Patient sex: M
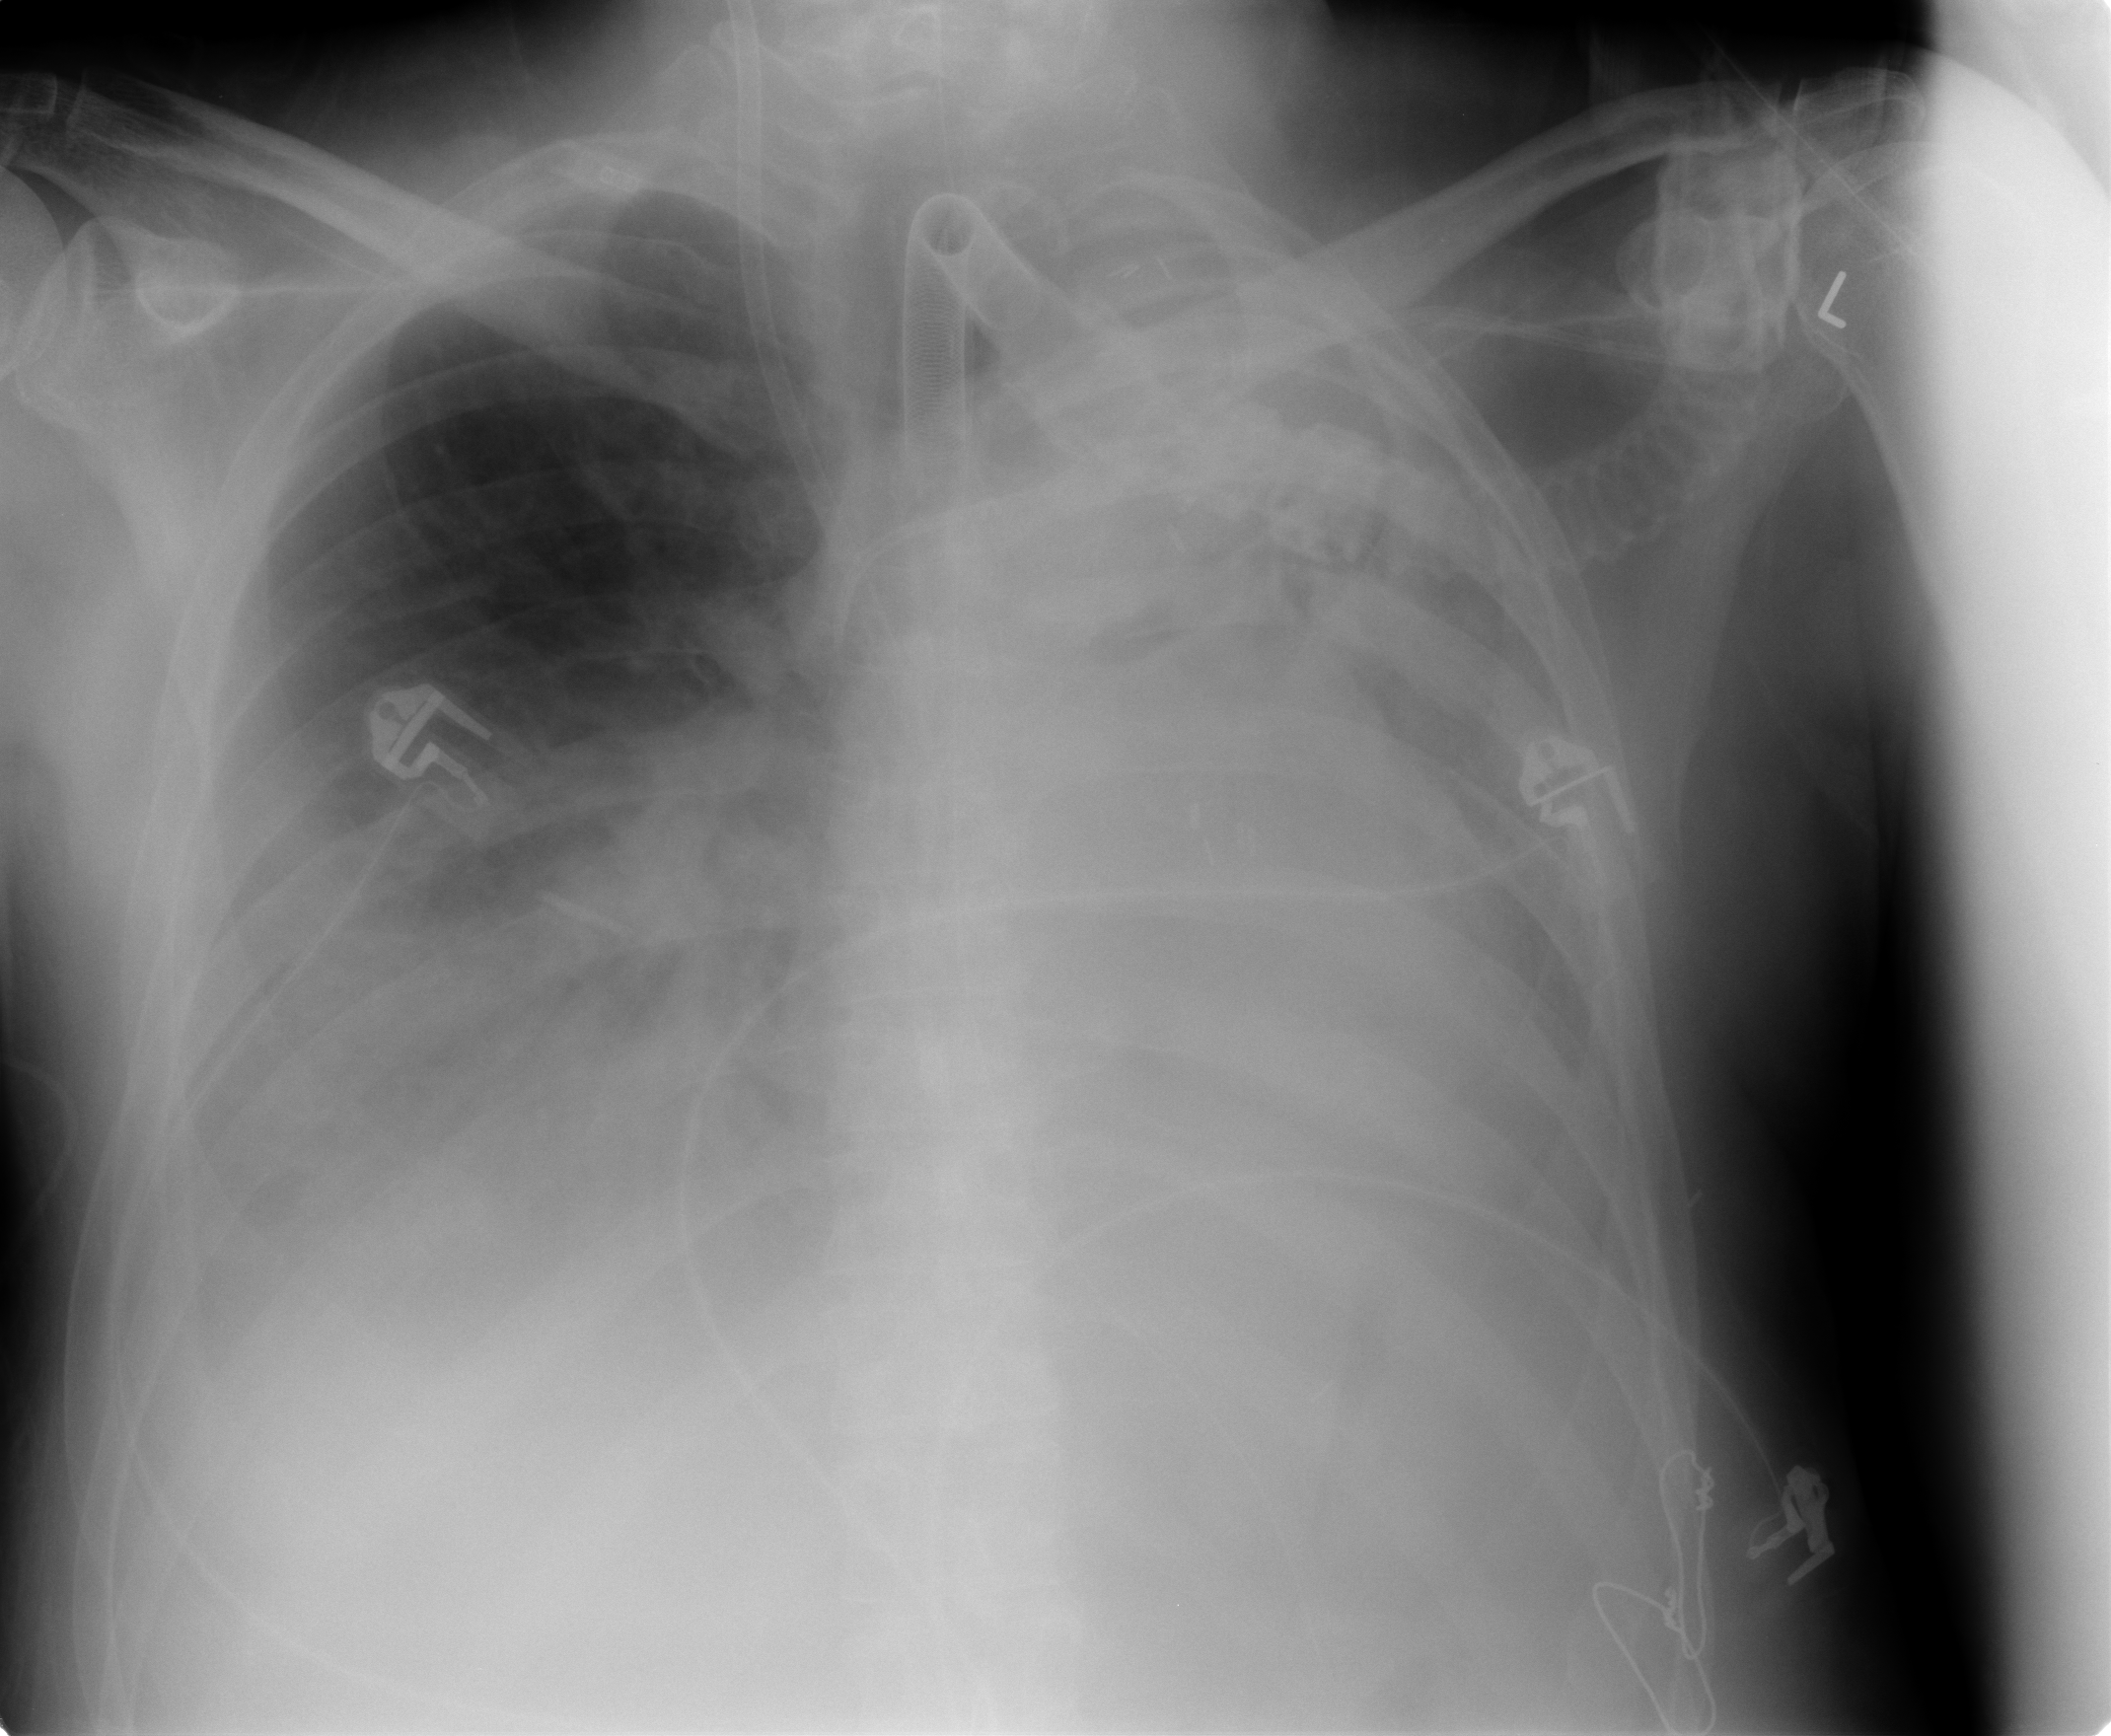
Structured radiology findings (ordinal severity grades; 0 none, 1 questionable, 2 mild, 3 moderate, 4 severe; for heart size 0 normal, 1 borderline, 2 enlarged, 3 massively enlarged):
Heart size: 1
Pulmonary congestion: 1
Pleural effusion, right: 3
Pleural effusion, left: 3
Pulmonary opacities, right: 3
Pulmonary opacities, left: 2
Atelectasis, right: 3
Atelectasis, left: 3